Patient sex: F
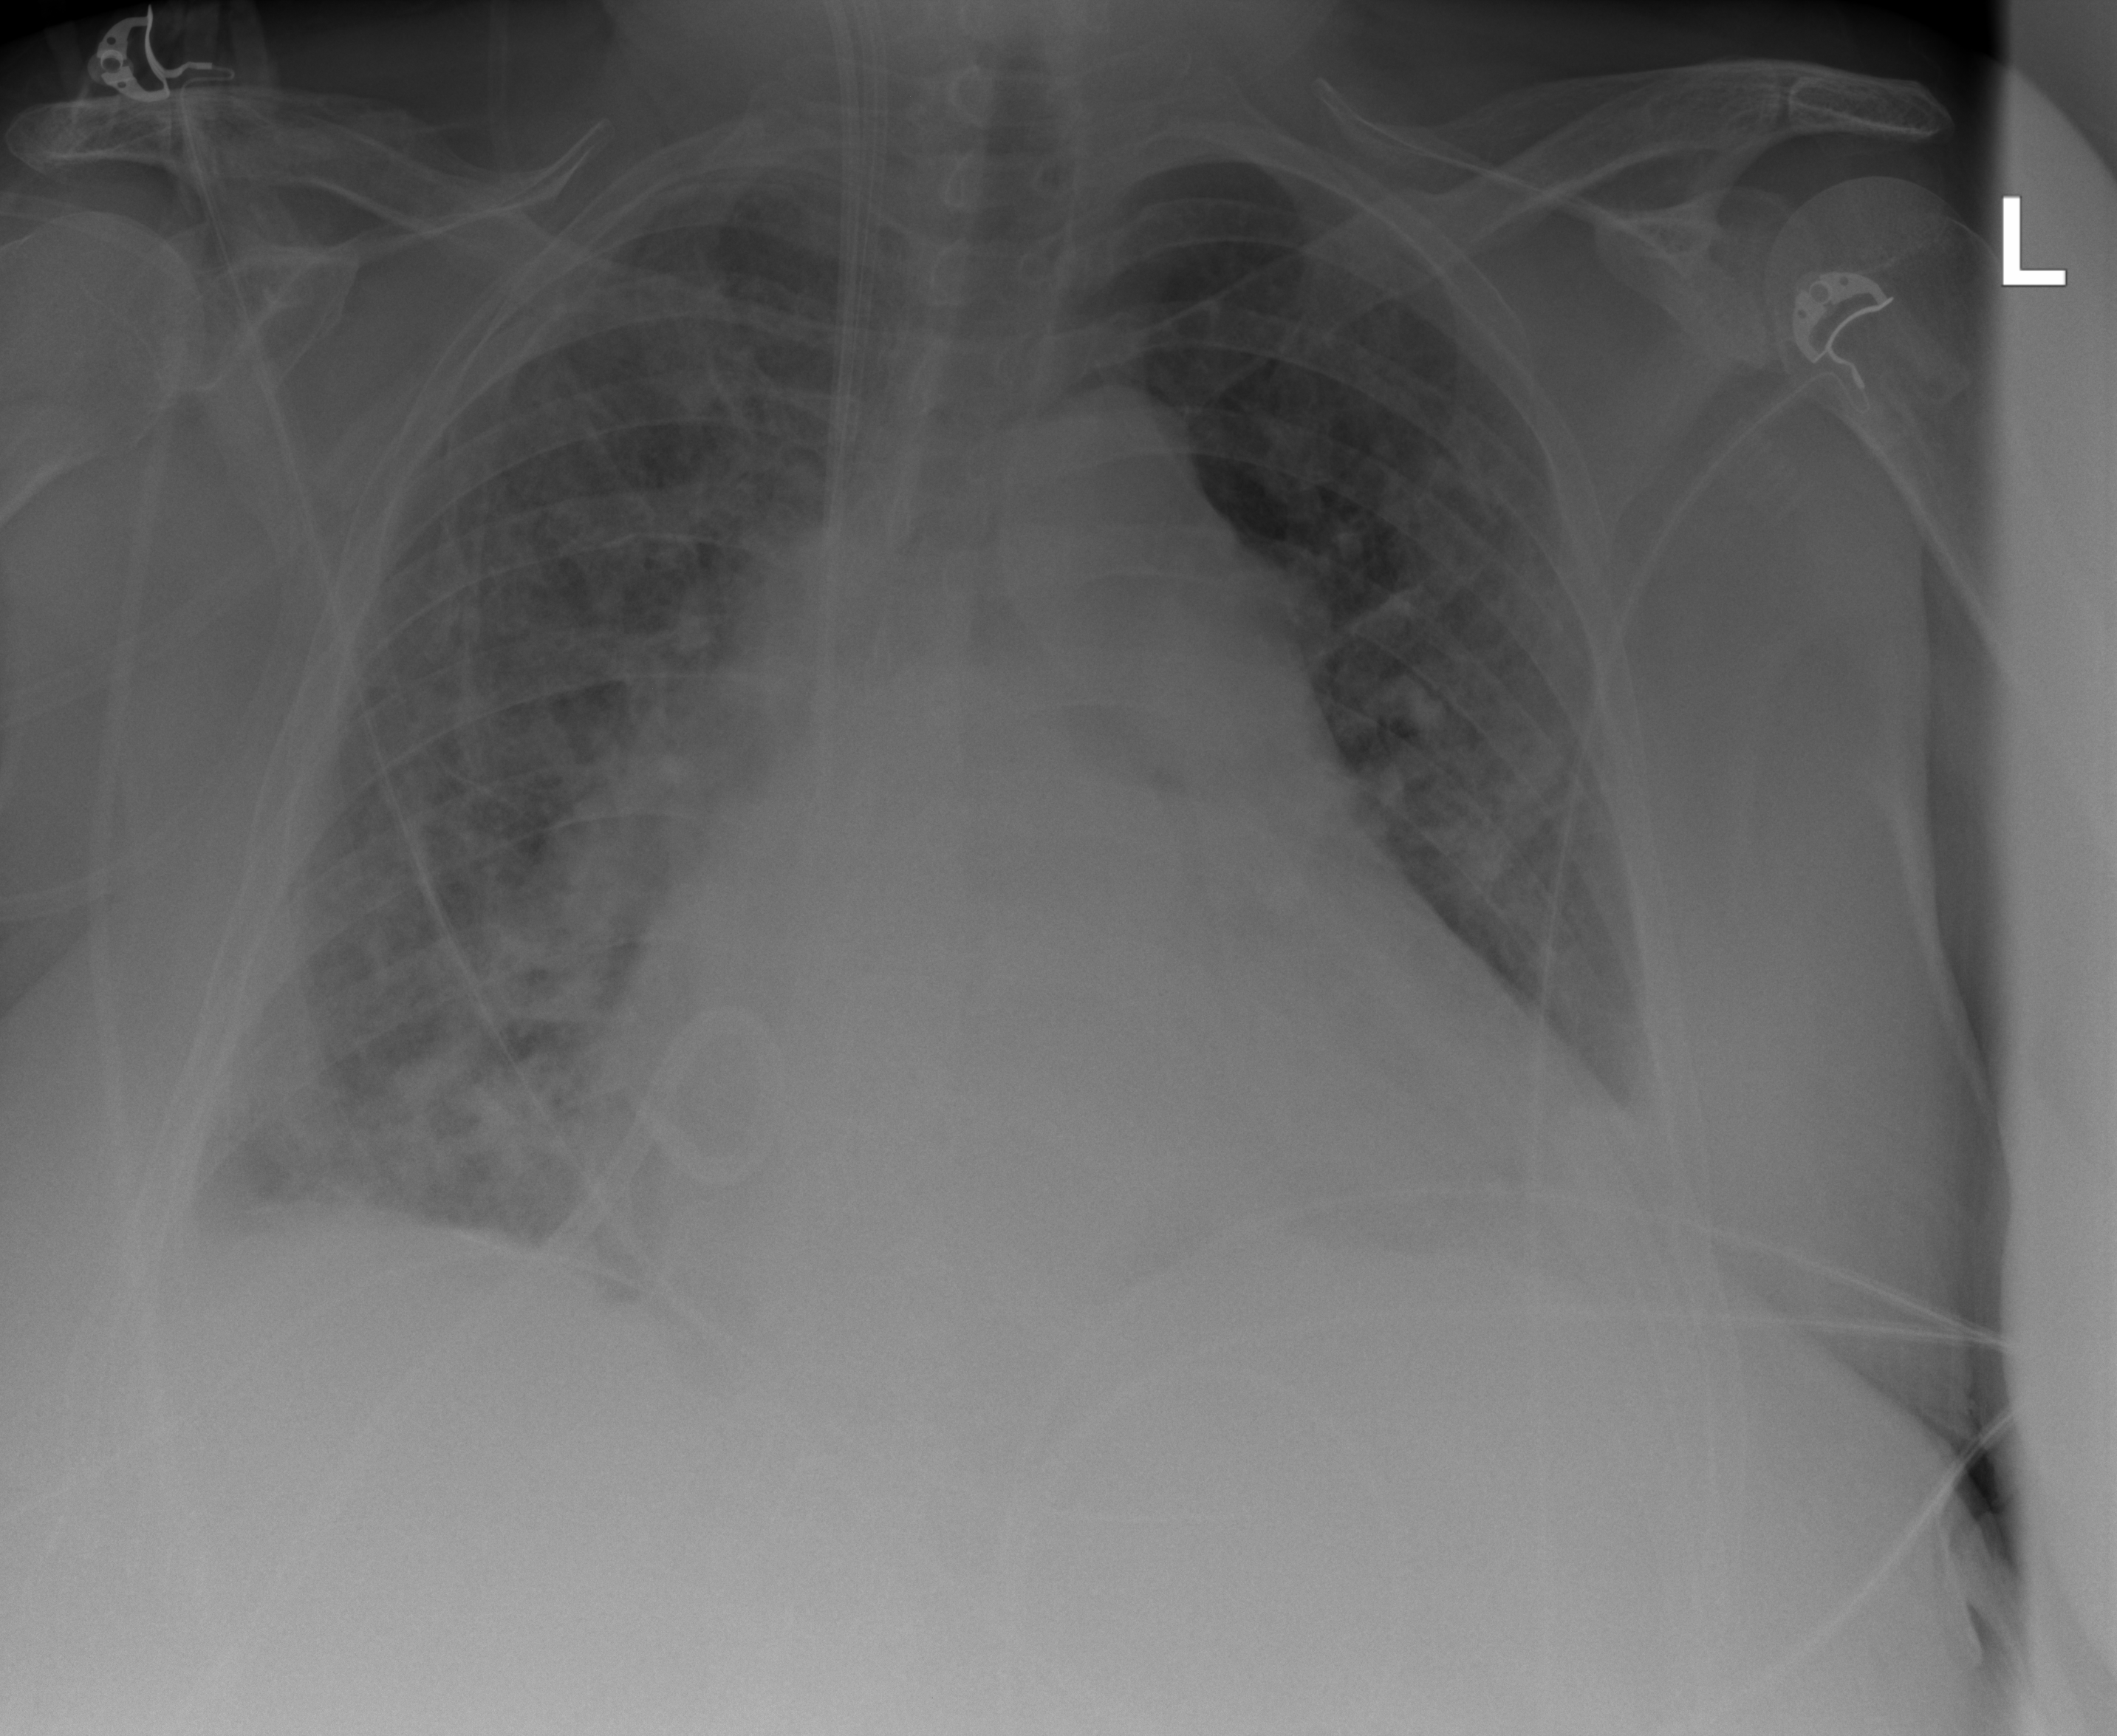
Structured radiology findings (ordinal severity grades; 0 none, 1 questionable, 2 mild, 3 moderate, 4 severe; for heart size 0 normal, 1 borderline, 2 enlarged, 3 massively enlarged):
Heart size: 3
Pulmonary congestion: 2
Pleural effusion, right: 2
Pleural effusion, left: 2
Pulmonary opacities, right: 3
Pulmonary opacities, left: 3
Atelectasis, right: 2
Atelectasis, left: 2